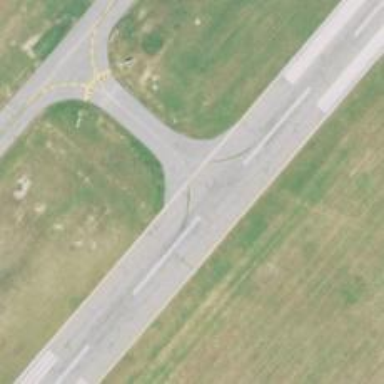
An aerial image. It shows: Image of taxiway at airport.